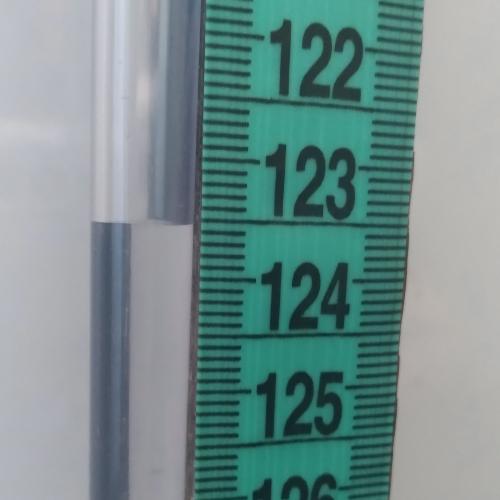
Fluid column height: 123.5 cm